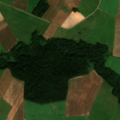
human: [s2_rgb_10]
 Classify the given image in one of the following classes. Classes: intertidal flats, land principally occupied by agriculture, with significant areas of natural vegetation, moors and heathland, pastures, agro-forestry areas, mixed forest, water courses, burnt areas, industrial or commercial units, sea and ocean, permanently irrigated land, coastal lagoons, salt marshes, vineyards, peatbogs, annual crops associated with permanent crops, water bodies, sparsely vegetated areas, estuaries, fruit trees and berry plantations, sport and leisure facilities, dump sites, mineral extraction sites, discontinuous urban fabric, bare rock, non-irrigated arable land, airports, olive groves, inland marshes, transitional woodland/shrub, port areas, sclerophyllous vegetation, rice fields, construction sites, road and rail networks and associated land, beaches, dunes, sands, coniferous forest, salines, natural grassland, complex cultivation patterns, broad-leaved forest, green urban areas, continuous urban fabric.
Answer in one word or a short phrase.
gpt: non-irrigated arable land, land principally occupied by agriculture, with significant areas of natural vegetation, broad-leaved forest, coniferous forest